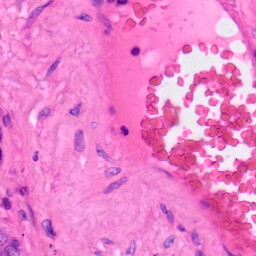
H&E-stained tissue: Lung